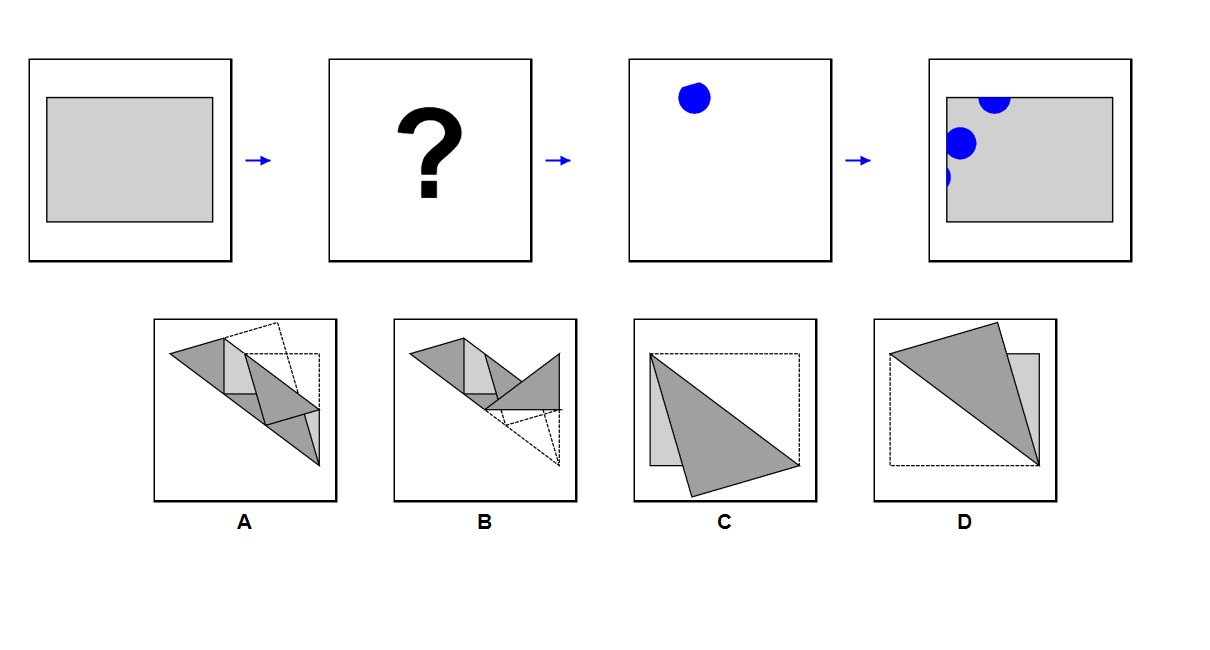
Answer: C